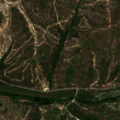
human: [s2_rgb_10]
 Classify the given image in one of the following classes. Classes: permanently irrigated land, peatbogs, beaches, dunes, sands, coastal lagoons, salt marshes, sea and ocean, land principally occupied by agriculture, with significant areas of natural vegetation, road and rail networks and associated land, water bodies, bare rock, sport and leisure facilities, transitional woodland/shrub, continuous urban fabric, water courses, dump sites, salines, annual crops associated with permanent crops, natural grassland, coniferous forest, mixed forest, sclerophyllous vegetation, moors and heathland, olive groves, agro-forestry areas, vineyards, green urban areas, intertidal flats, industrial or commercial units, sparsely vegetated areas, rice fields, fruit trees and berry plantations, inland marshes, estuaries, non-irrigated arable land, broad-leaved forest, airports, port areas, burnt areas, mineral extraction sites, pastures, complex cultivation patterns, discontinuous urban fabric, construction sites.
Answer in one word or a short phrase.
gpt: permanently irrigated land, agro-forestry areas, broad-leaved forest